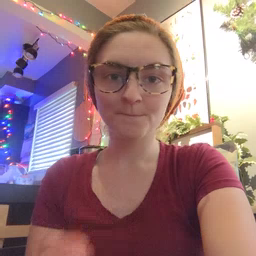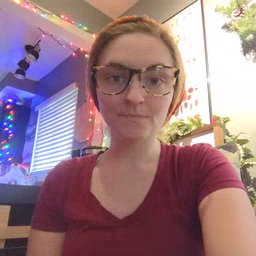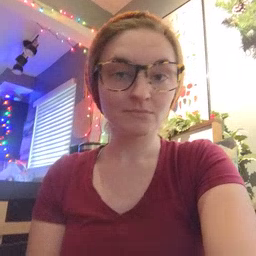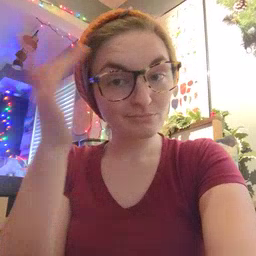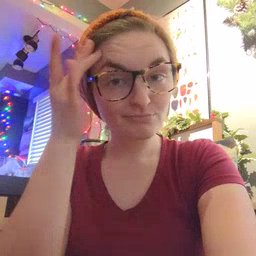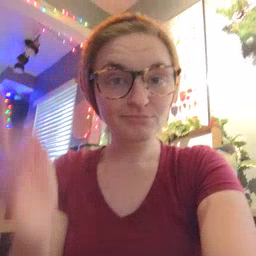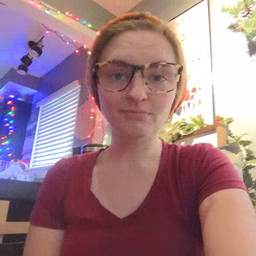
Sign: sick